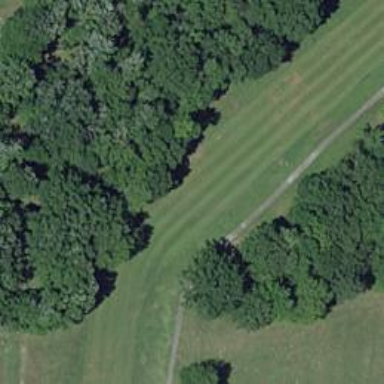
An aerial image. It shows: Golf hole.